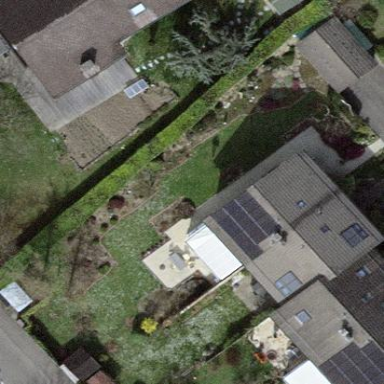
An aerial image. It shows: Garden enclosed by fence.